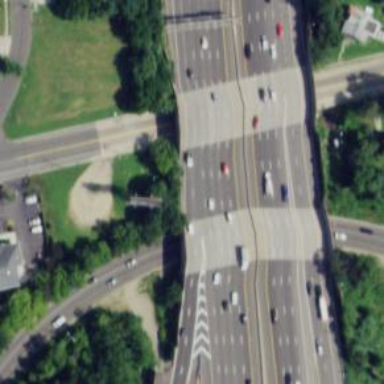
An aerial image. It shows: Interchange at motorway link.